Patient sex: M
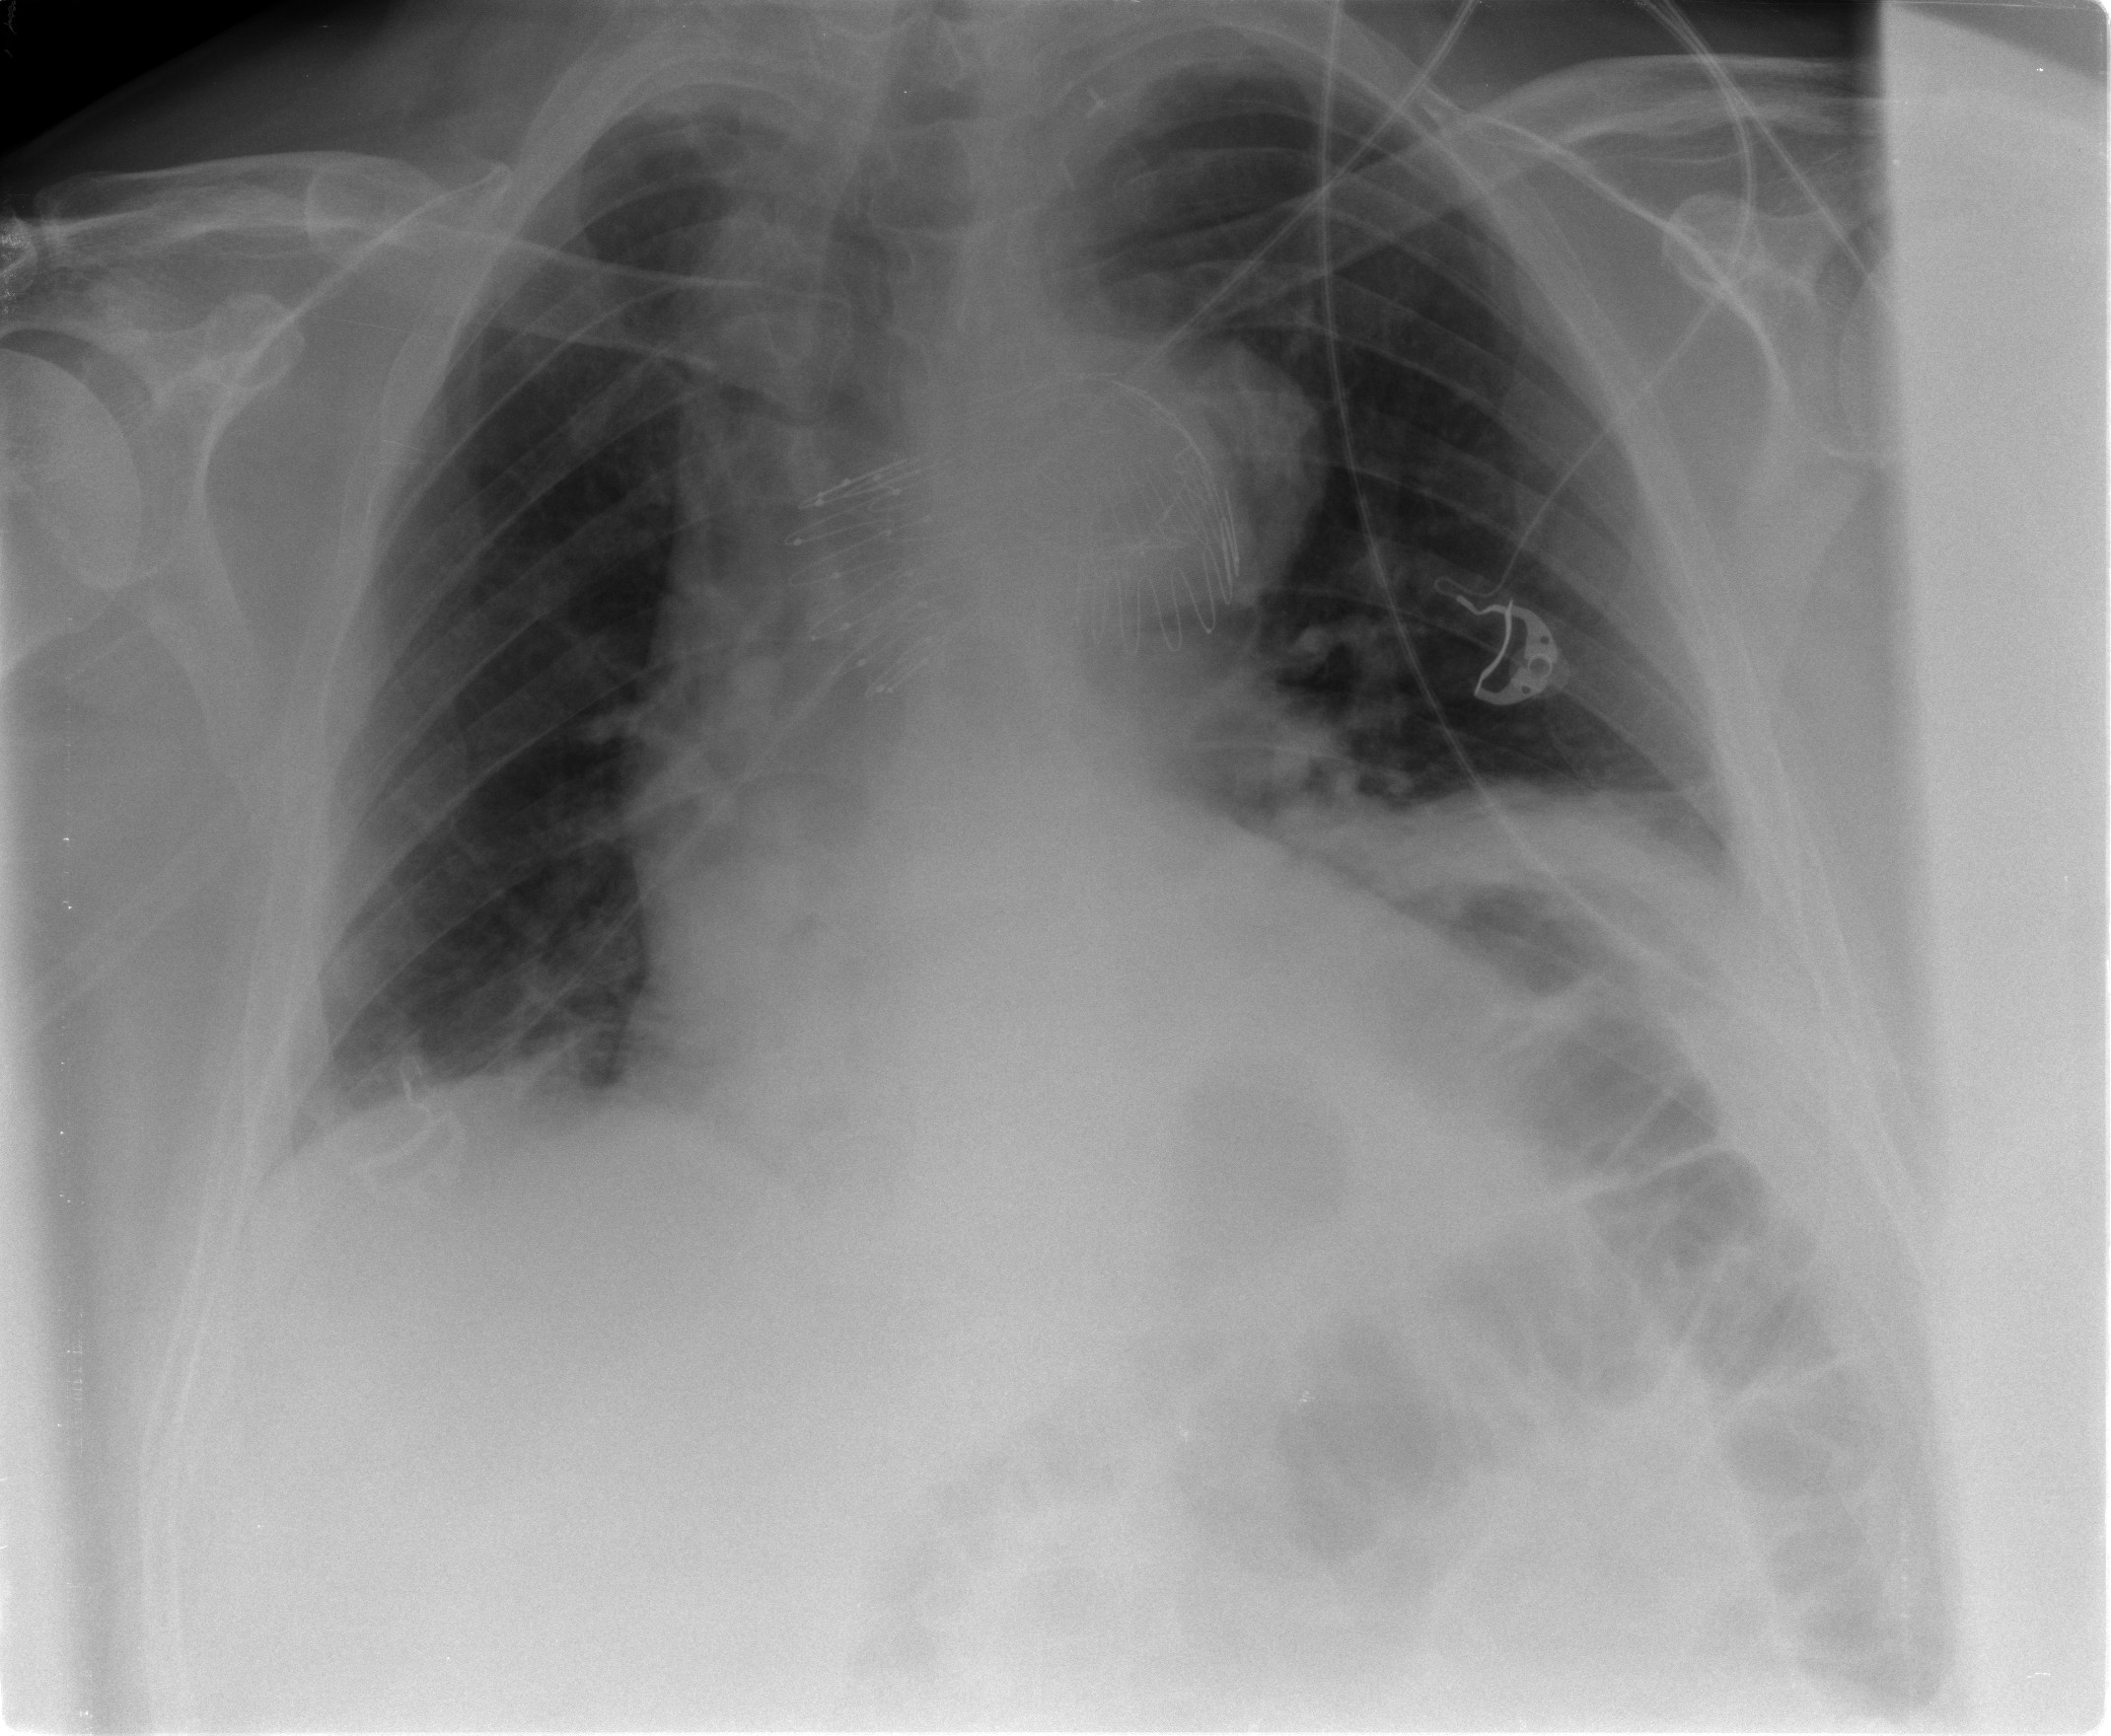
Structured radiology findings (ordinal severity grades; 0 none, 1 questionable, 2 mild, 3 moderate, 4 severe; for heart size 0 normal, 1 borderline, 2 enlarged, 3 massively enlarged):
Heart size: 2
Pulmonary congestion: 2
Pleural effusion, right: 2
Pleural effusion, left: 3
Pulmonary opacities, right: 0
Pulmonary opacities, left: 0
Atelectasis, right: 2
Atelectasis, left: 2